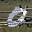
Label: 0